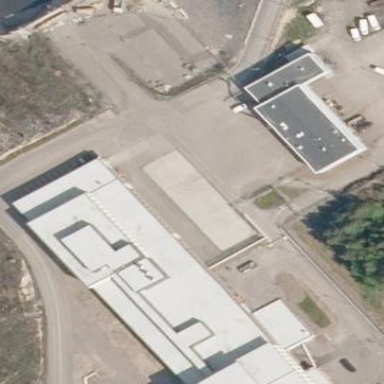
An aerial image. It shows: Industrial building used for industrial purposes.